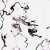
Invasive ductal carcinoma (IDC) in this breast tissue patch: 0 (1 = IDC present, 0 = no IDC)